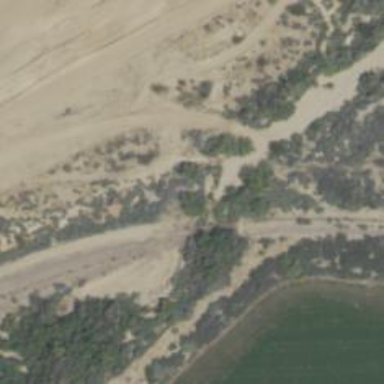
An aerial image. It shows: Abandoned railroad bridge.